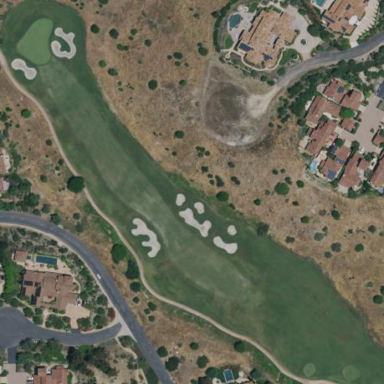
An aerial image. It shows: Rough grassy area used for golf.